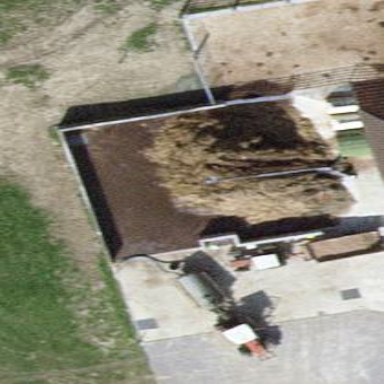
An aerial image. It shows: Bunker silo.